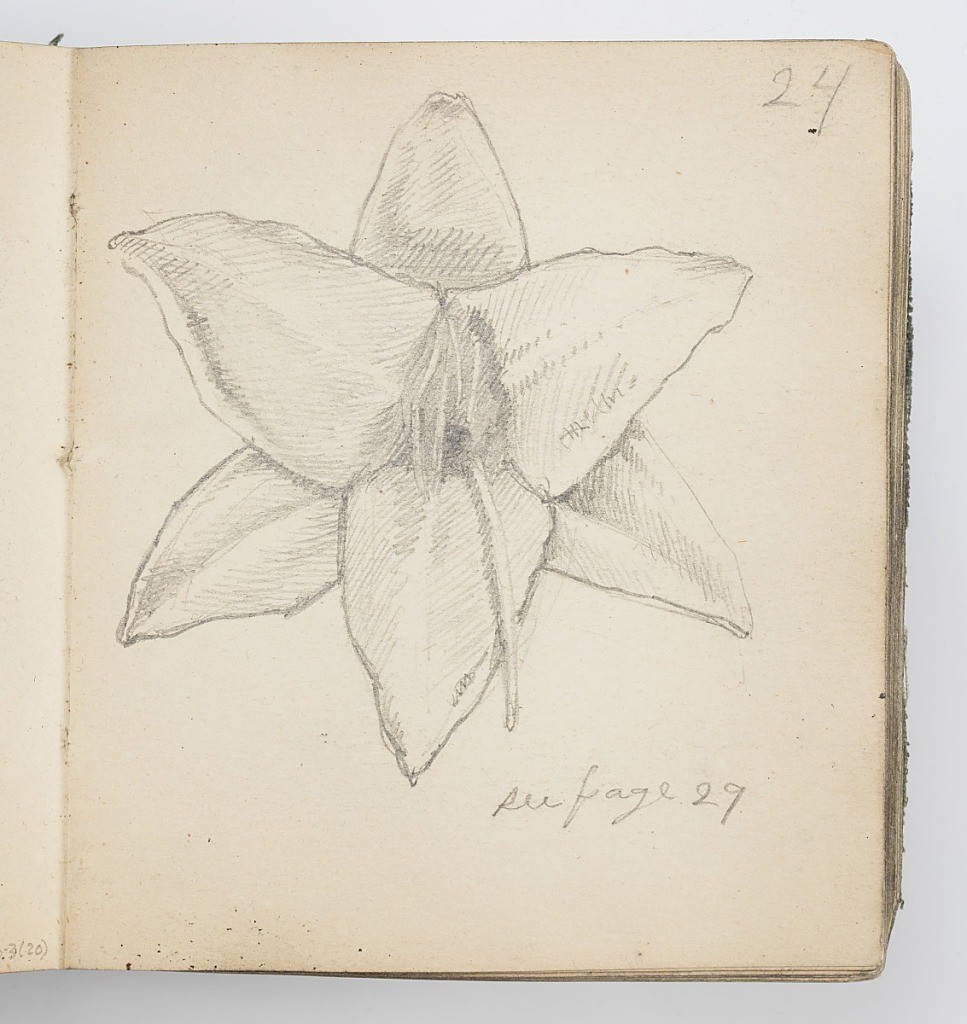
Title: Sketchbook Page: Yellow Lily
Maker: Kenyon Cox, American, 1856–1919
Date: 1874
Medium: Graphite on paper
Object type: Sketchbook folio
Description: Recto: Sketch of lily from above.
Verso: Faint sketch of leaves or flowers on a stem.